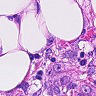
Metastatic tissue present: yes